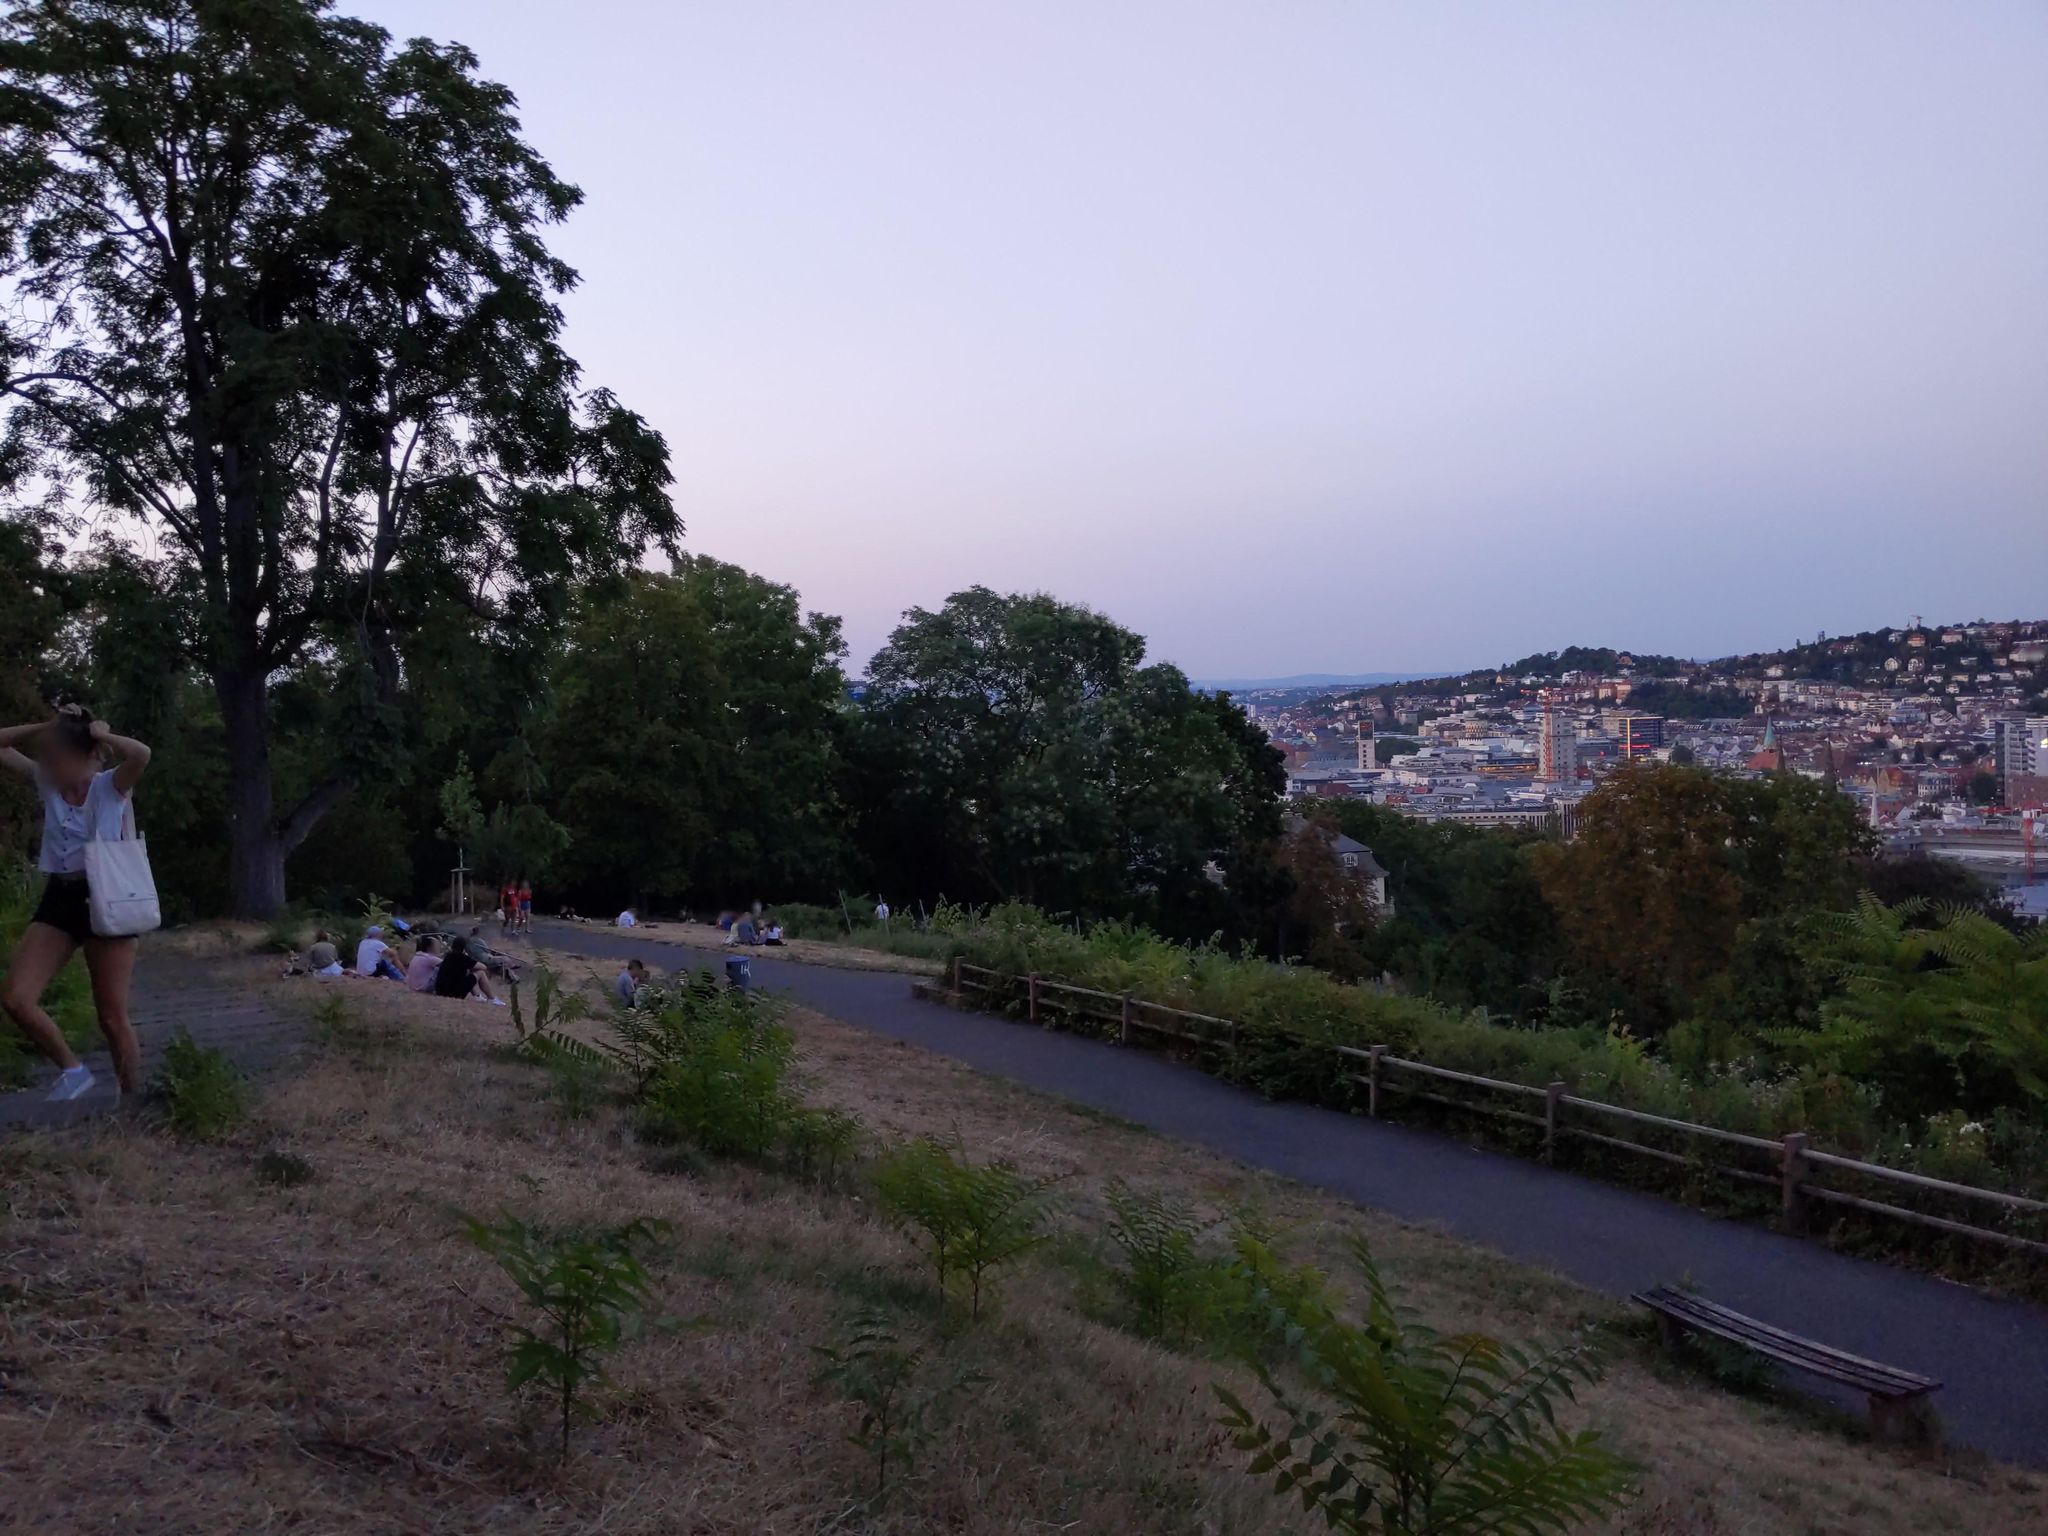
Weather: clear
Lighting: day
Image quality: slightly poor
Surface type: fields
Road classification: steps, path, footway
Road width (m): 2.5
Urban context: urban centre
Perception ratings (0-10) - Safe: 1.25, Lively: 1.65, Beautiful: 7.85, Boring: 4.84, Depressing: 4.76, Wealthy: 2.09